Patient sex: M
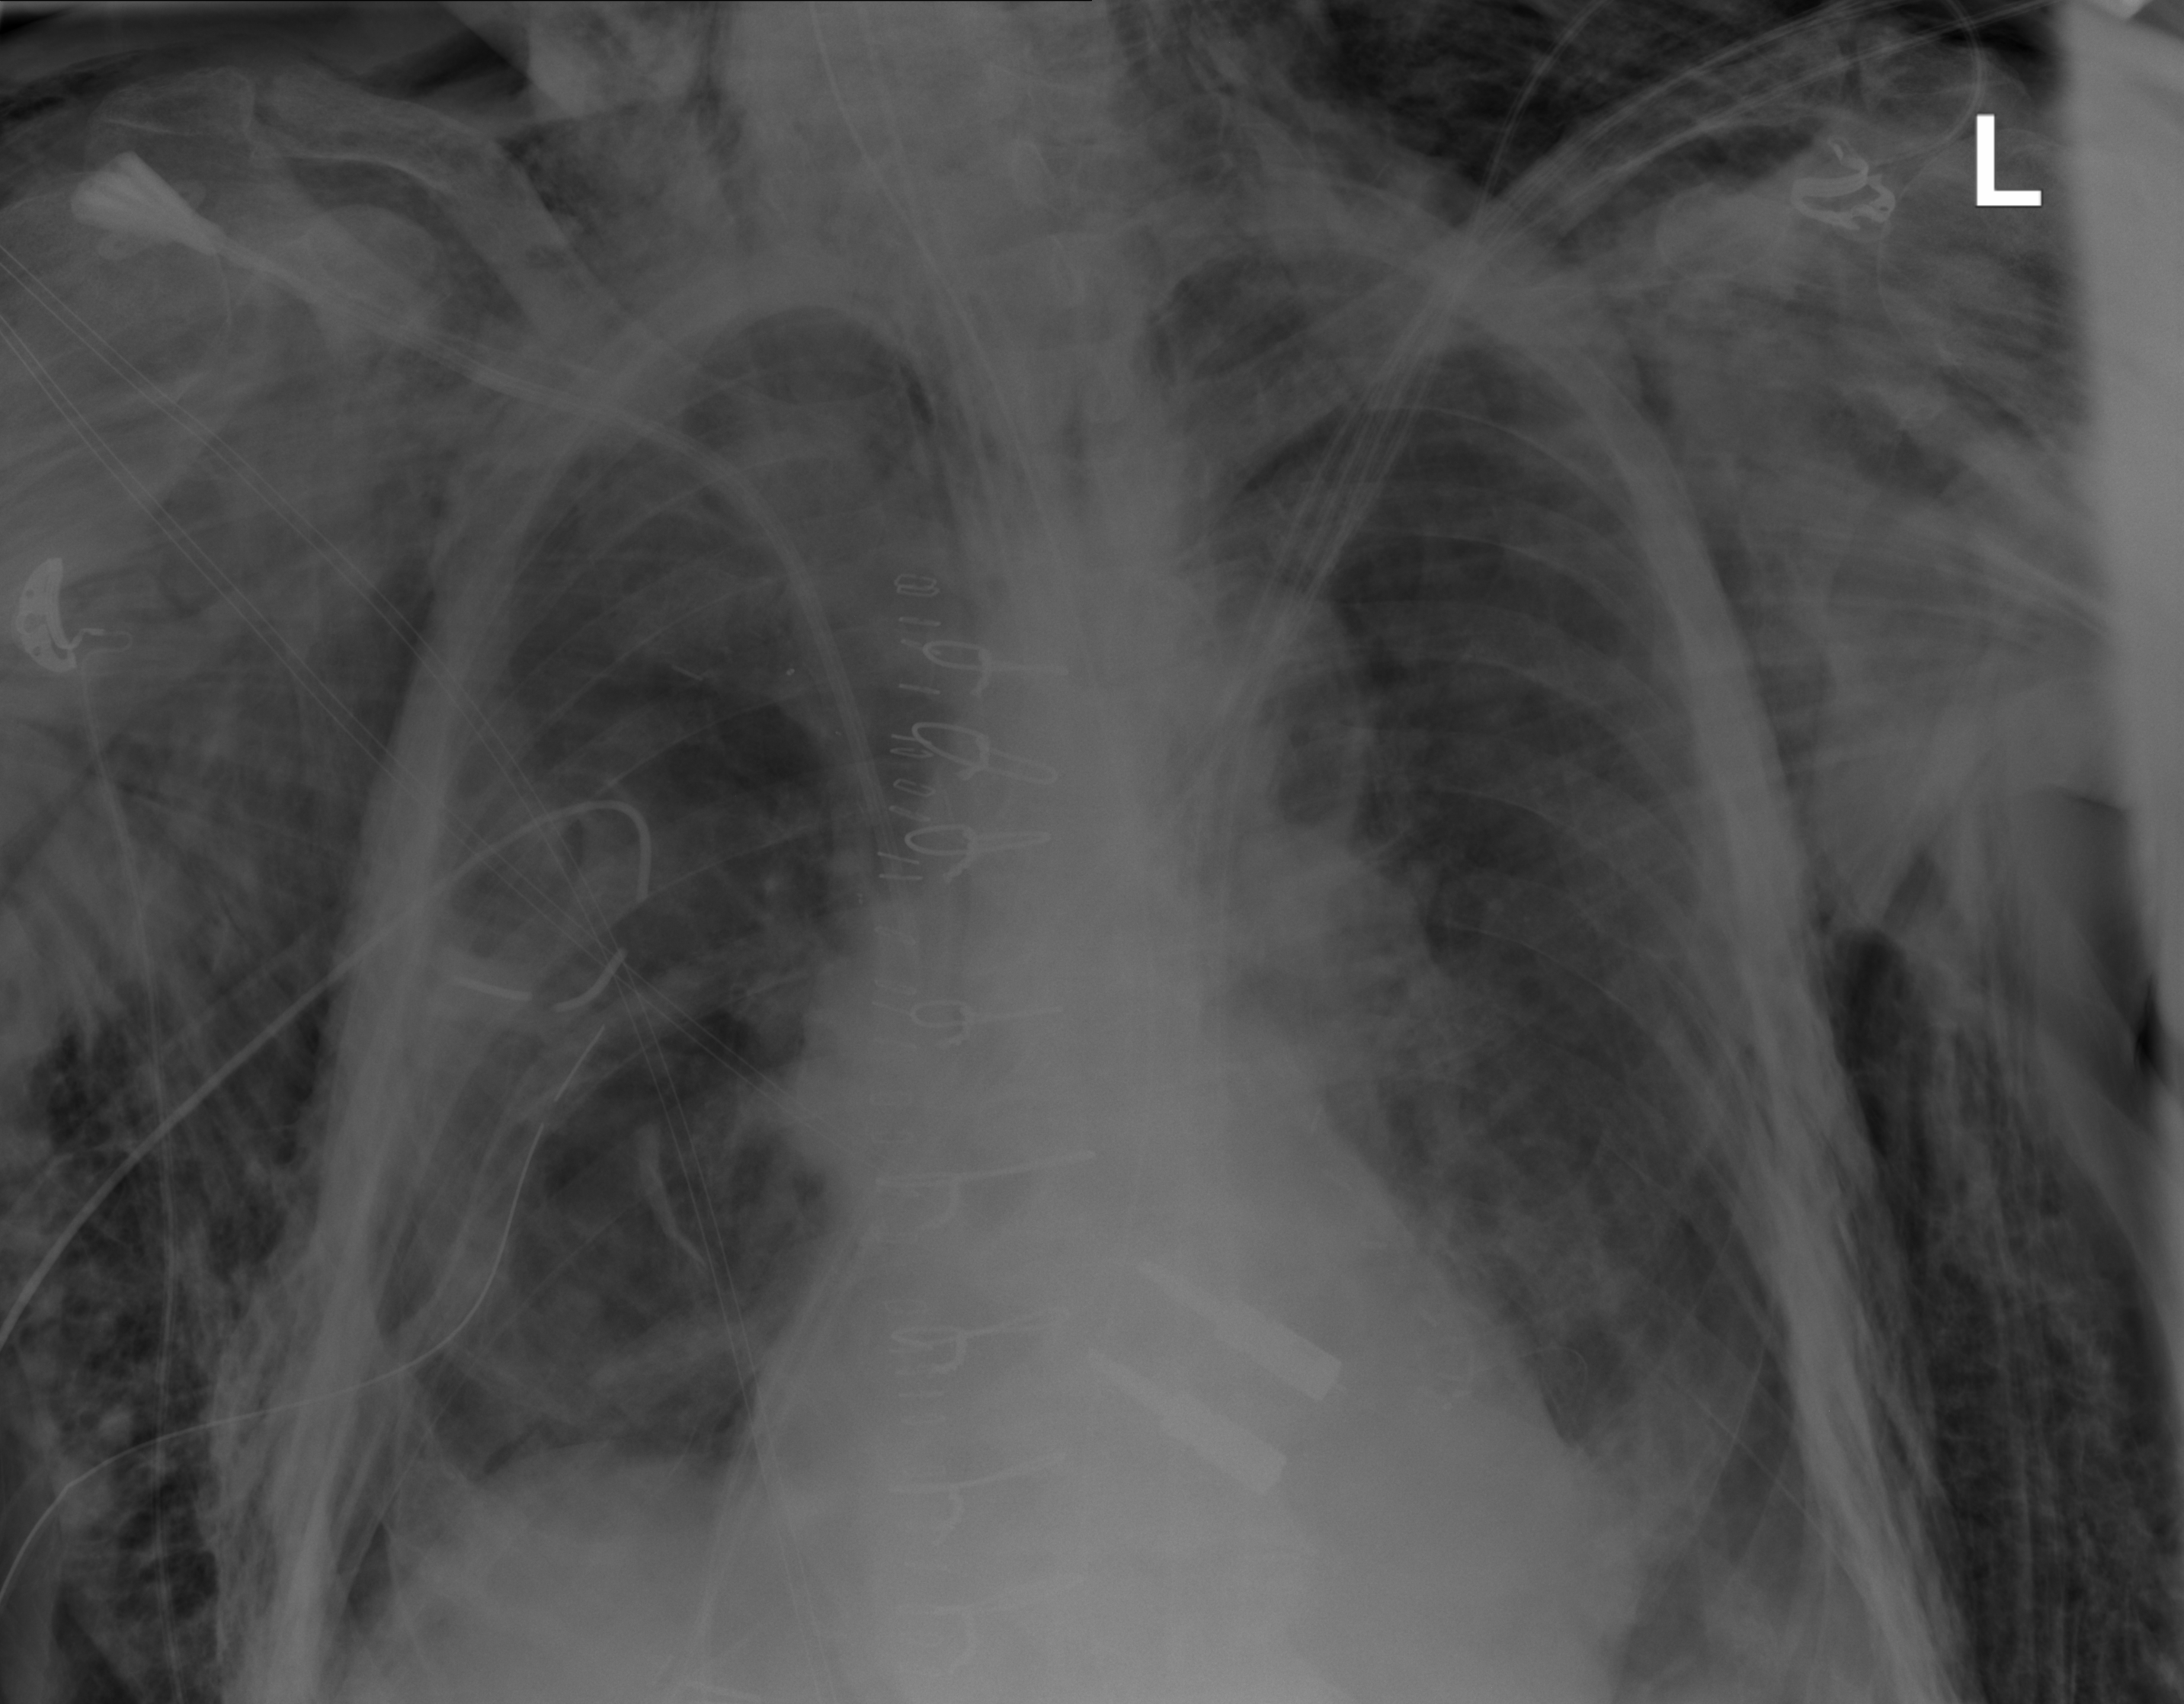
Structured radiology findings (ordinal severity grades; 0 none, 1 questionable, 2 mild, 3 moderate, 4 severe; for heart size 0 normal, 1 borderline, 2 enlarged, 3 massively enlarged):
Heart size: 0
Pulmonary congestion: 2
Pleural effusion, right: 0
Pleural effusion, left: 0
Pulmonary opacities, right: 0
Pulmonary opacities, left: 0
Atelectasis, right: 2
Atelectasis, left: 2